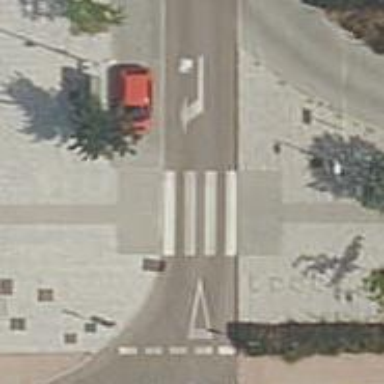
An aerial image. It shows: Uncontrolled crossing on the road.